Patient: sex F, age 54
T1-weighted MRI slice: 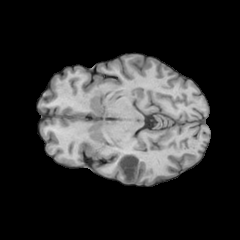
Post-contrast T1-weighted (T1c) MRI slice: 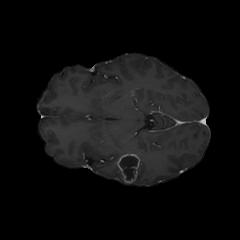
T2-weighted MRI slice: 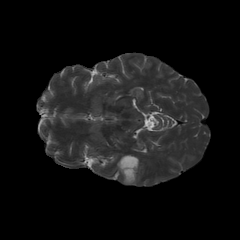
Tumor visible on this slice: yes
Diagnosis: Glioblastoma, IDH-wildtype
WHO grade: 4